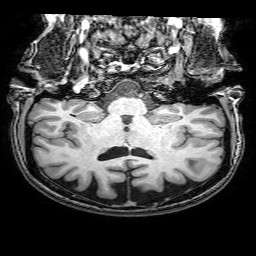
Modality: T1w
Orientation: sagittal
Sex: female
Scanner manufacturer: philips
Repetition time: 0.008232 s
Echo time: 0.00377 s